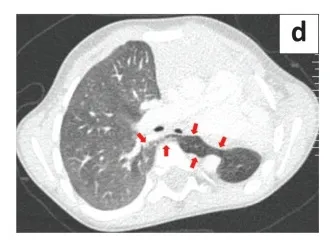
Horseshoe lung in a 2-year-old male associated with left lung hypoplasia. (c and d) Axial CT chest (lung window) demonstrates fusion of both lungs (red star) without any intervening fissure, with the isthmus of the midline lung parenchymal tissue (red arrows) extending up to the level of the tracheal bifurcation.
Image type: radiology (ct)